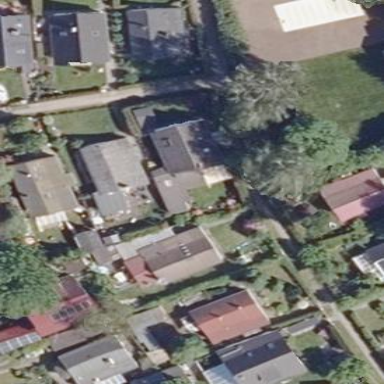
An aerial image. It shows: Residential area.